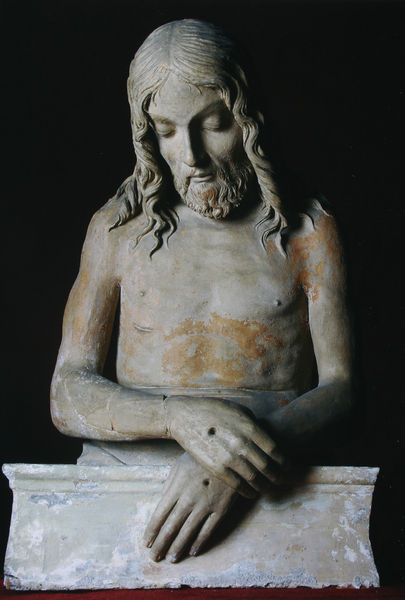
Titel: Schmerzensmann
Künstler: Venezianischer Bildhauer
Standort: Pievebelvicino
Institution: Chiesa della Beata Vergine
Schlagwörter: hand, kopf, mann, nackt, ocker, braun, brust, finger, grau, haar, holz, licht, marmor, mund, nase, schwarz, weiss, blick, bart, arm, arme, augen, gesicht, lang, leiche, sockel, stein, tod, tot, trauer, vollbart, bildnis, hände, porträt, brüstung, kirche, figur, haare, locke, locken, scheitel, schultern, skulptur, statue, ton, stille, büste, homme, gesenkt, plastik, brustwarze, brustwarzen, nagel, nägel, oberkörper, geschlossen, geneigt, foto, wei, lendentuch, glaube, religion, rippen, beten, gebet, löcher, geschlossene augen, kasten, nagellöcher, scheite, halbportrait, sarg, christus, jesus, jesus christus, kreuzigung, pieta, stigmata, wunden, wundmale, leiden, andacht, bemalung, christ, heiland, fotographie, schrein, reliquie, demut, strähnen, versunkenheit, kalk, nude, sculpture, passion, triste, mitleid, schmerzensmann, reliquien, messias, ecce homo, sohn gottes, stigmatisiert, thon, hair, ebenmässig, gesenkter, imago pietatis, ligier richier, mundgesicht, niederschauen, sculptur, stein skulptur, faim, hands, nails, barb, humility, aufliegend, kreuzingung, les mains